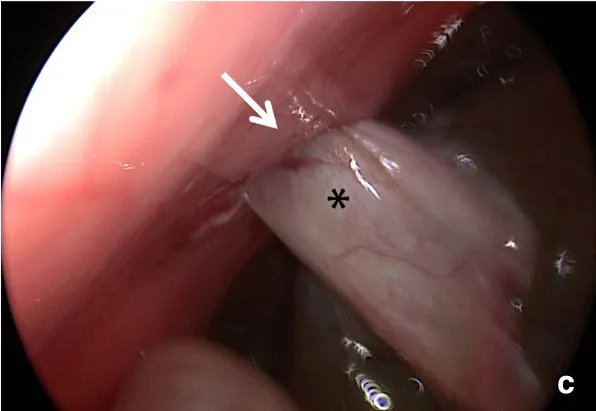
After suturing the gall bladder to the fascia , arrow marking the trocar site.
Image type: endoscopy (gi_endoscopy)